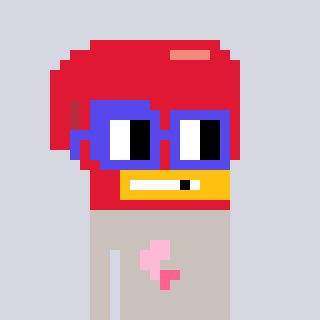
a pixel art character with square blue glasses, a boxing glove-shaped head and a foggrey-colored body on a cool background